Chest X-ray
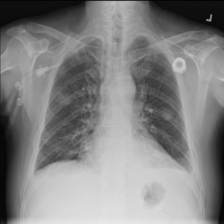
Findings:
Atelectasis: negative
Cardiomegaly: negative
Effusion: negative
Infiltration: negative
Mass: negative
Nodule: positive
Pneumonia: negative
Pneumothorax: negative
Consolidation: negative
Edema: negative
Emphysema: negative
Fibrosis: negative
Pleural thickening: negative
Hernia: negative